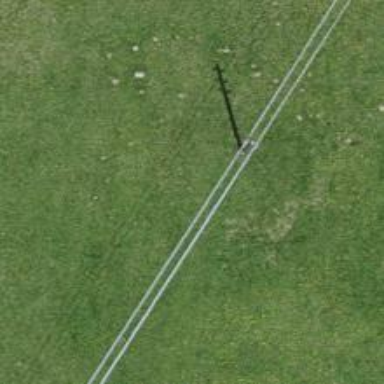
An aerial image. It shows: Minor power line.